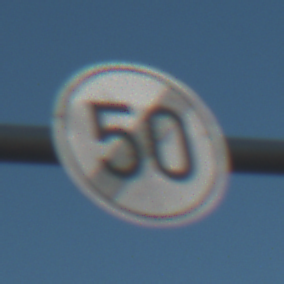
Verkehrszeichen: EndeGeschwindigkeit50
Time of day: MorningAfternoon
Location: Outdoor (Nature)
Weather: Clear
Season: NotSpecified
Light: Natural